Interaction volume radius: 10 \u00c5
Interaction volume height: 35 \u00c5
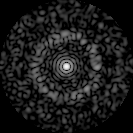
Disorder parameter: 0.8441